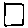
Label: square